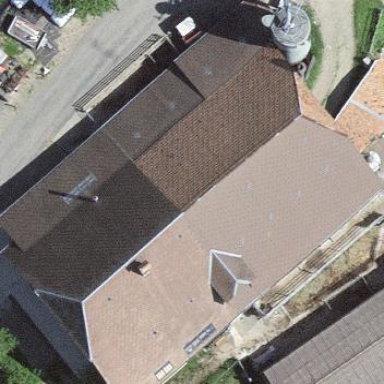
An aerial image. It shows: Farm building.